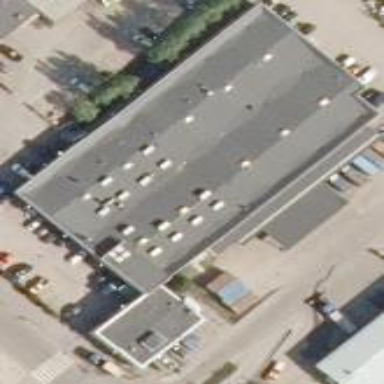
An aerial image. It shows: Warehouse with flat roof.